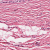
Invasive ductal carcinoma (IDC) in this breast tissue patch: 0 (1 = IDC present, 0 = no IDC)